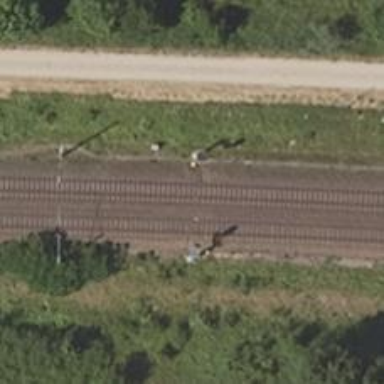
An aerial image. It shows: Railway signal.